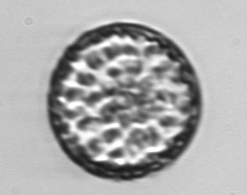
Label: Coscinodiscus